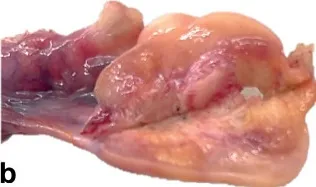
(b): Left abdomen: ovary with yellow-brown granular nodular areas.
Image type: medical_photograph (skin_photograph)